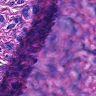
Metastatic tissue present: yes